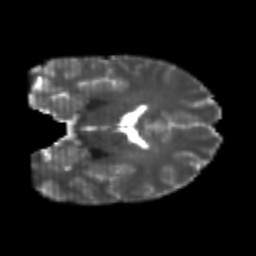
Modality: T2w
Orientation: coronal
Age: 22
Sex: male
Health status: healthy
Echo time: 0.074 s